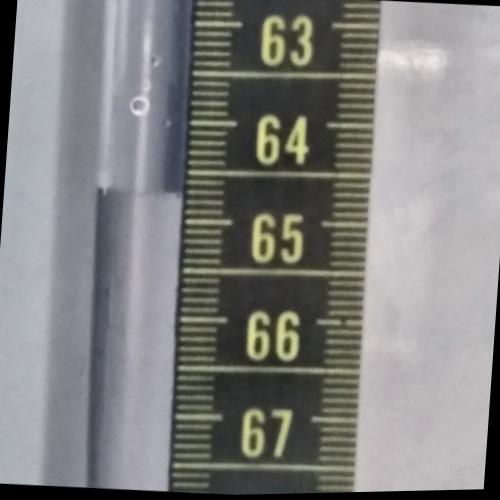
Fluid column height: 64.7 cm